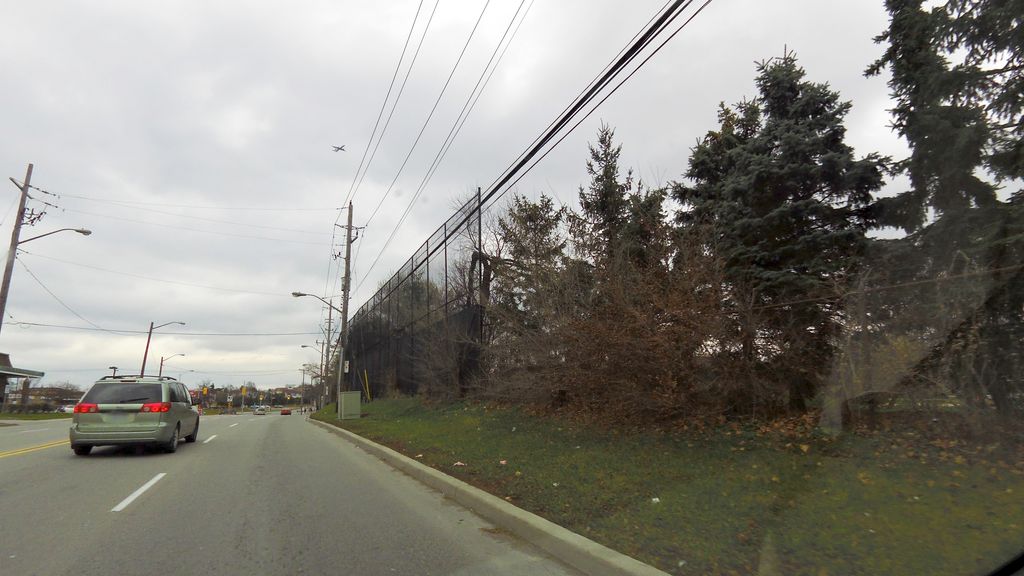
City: toronto